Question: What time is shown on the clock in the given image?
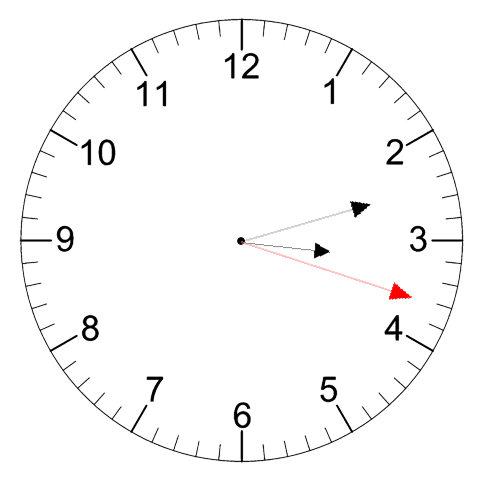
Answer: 03:12:18